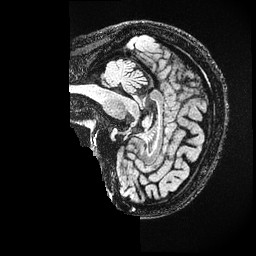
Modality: FLAIR
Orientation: sagittal
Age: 42
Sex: female
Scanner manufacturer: ge
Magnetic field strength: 3 T
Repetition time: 4.802 s
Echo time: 0.1172 s